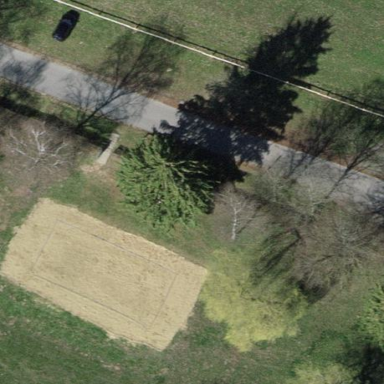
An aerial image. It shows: Pitch used for beach volleyball.